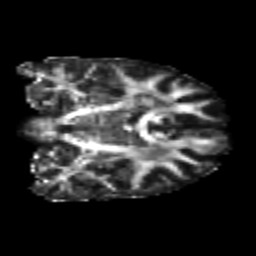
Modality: FA
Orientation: coronal
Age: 24
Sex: male
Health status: healthy
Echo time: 0.074 s